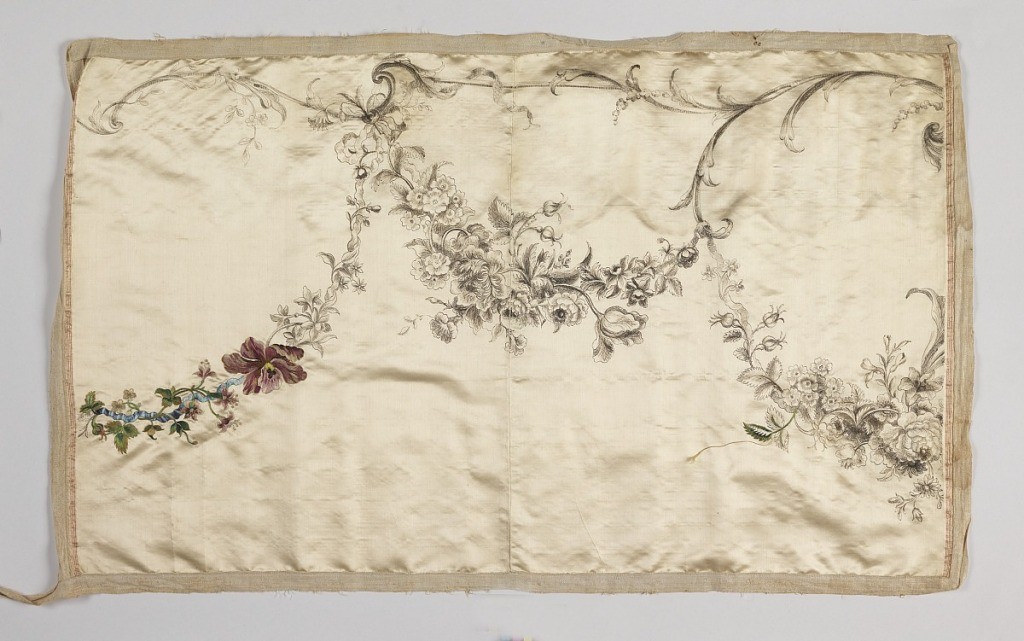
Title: Design for embroidery
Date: ca. 1750
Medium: silk, ink, graphite Technique: embroidery on ink drawn pattern on satin weave
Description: A free hand drawing of floral swags on cream color satin with part of the embroidery completed.